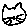
Label: cat